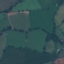
Land use / land cover: Pasture